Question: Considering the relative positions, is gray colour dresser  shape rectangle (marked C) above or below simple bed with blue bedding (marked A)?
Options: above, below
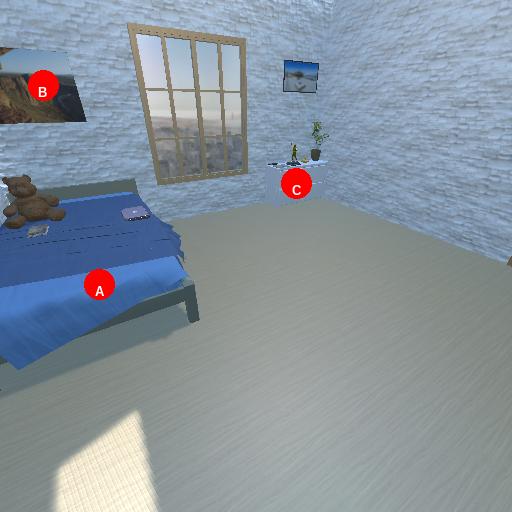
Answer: above